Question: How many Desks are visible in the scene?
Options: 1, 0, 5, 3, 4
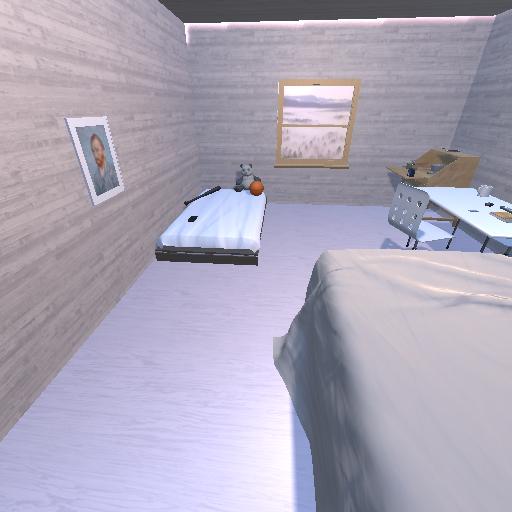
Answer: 1